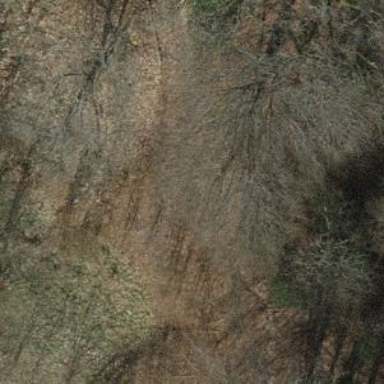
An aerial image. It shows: Path on the ground.